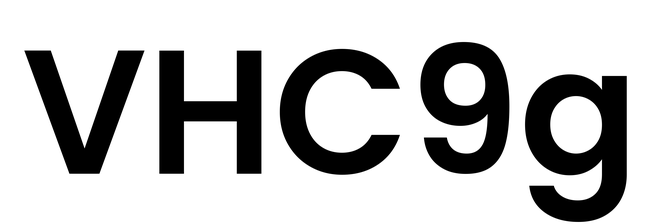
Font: Poppins-SemiBold